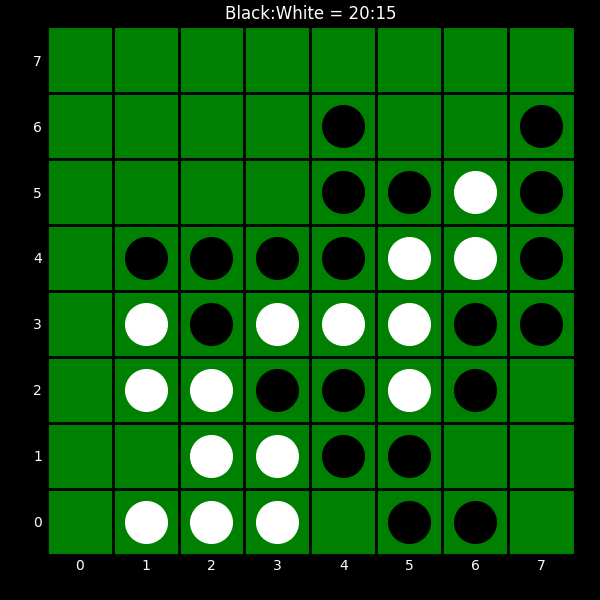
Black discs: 20
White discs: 15